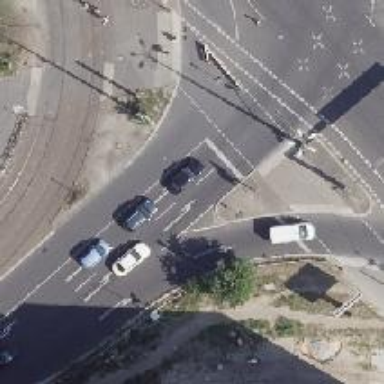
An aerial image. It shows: Road with traffic signals.